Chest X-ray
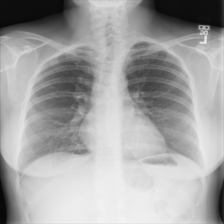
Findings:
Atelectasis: negative
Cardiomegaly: negative
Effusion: negative
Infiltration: negative
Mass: negative
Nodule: negative
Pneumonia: negative
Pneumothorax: negative
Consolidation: negative
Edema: negative
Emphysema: negative
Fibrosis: negative
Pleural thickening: negative
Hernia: negative